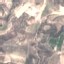
Land use / land cover: PermanentCrop